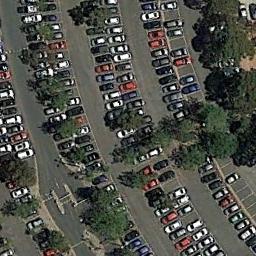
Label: parking_lot